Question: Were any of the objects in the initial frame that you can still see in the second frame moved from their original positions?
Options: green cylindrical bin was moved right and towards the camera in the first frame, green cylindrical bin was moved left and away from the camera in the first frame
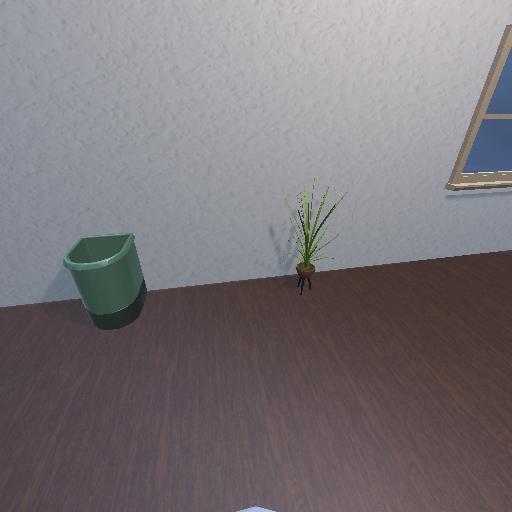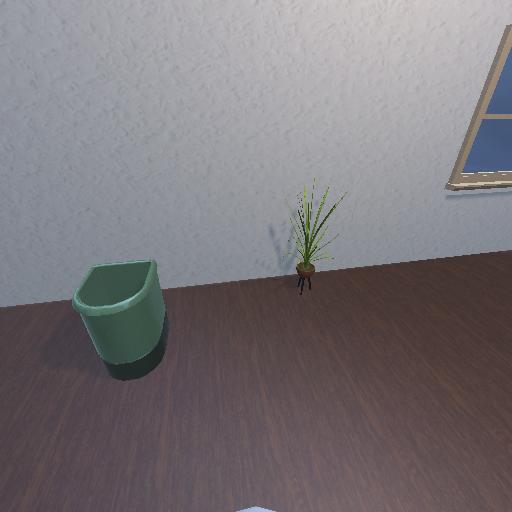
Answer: green cylindrical bin was moved right and towards the camera in the first frame